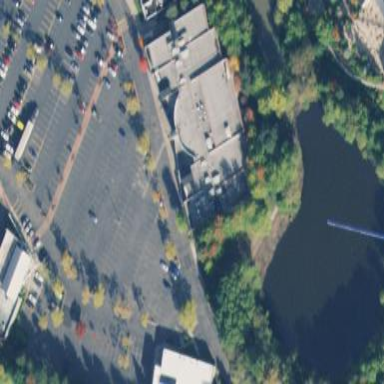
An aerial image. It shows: Office building.